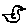
Label: bird